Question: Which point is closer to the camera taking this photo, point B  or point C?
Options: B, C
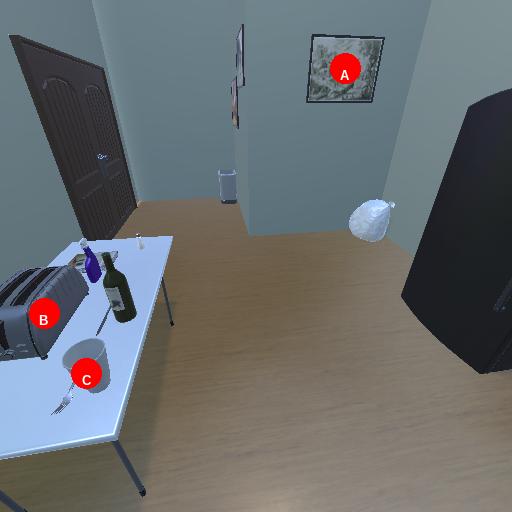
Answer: B